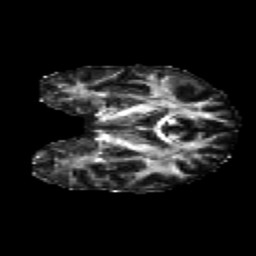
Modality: FA
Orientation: coronal
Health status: healthy
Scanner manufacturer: philips
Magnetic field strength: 3 T
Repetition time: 9.75 s
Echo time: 0.092 s